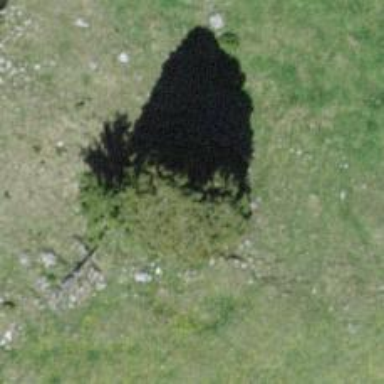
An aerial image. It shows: Needle-leaved tree in natural setting.